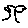
Label: tree